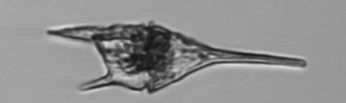
Label: Tripos_lineatus